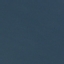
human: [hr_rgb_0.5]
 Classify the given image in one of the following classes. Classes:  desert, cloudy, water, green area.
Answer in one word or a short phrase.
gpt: water